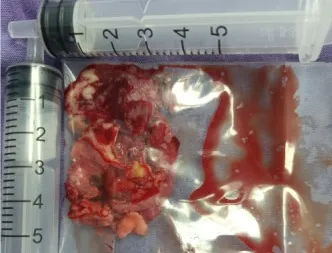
Image of the left nasal mass gross specimen and tissue. (A) Total volume of tumor removed during surgery.
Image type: medical_photograph (other_medical_photograph)